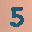
Label: 5